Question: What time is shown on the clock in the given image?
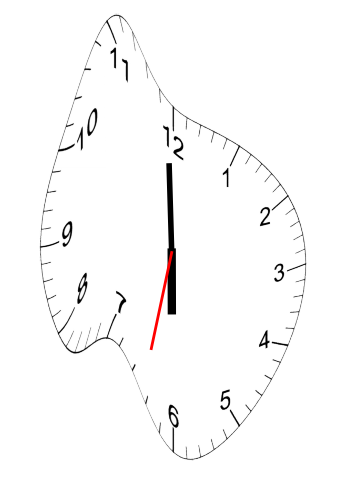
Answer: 05:59:32